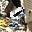
Label: 8